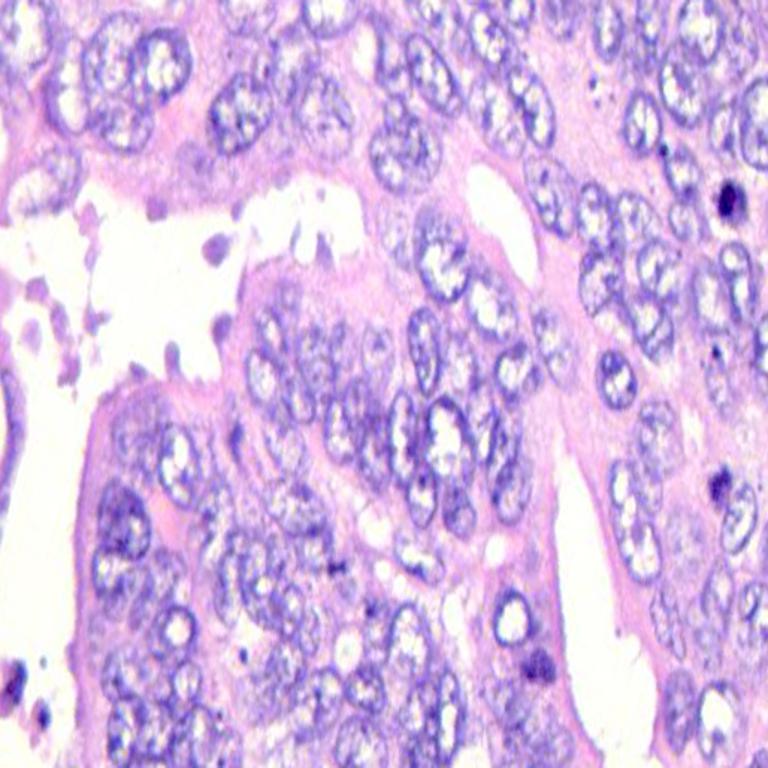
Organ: colon
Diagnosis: adenocarcinomas